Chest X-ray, AP view. Patient: 41 years old, sex M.
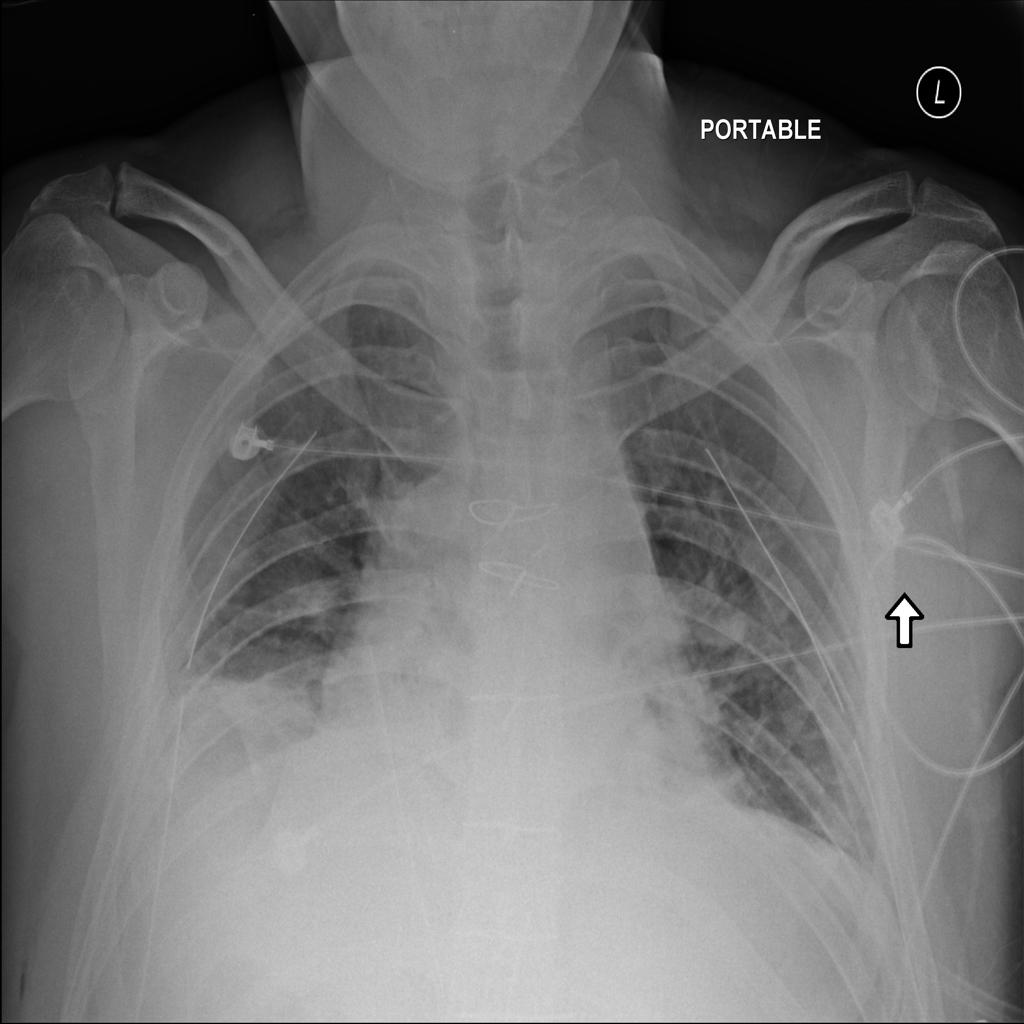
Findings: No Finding